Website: bh-photo
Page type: address-validator
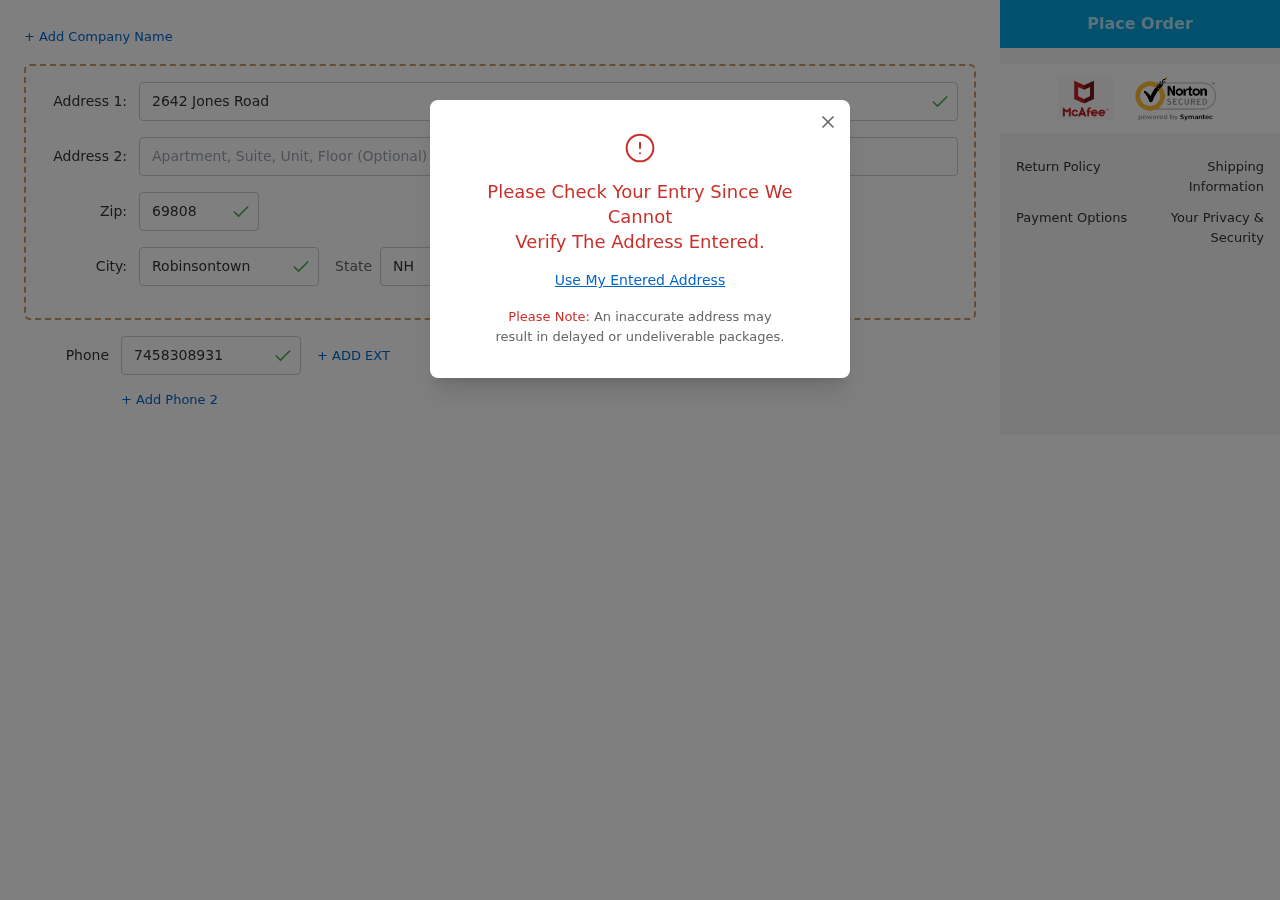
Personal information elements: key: PII_CITY
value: Robinsontown
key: PII_PHONE
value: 7458308931
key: PII_POSTCODE
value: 69808
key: PII_STATE_ABBR
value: NH
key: PII_STREET
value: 2642 Jones Road